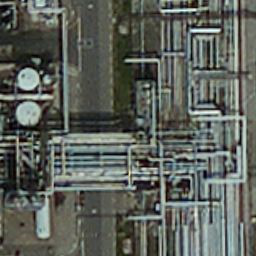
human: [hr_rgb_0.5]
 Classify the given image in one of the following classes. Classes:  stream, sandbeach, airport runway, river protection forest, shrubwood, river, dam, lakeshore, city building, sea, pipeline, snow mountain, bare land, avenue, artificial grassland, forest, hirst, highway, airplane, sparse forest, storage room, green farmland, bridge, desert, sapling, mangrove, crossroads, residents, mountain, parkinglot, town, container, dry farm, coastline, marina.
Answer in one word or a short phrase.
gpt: pipeline